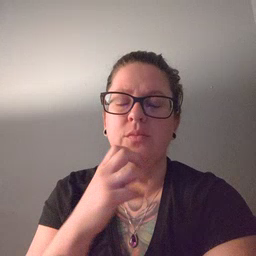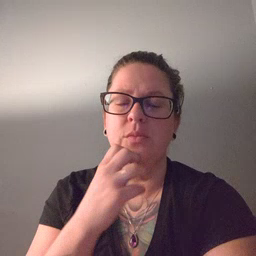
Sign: underwear